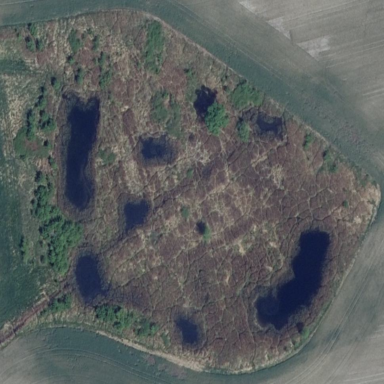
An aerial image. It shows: Wetland area dominated by reedbeds.